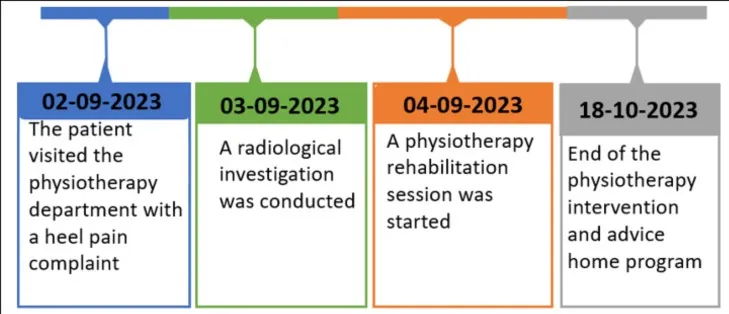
Timeline of the events.
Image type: chart (chart)